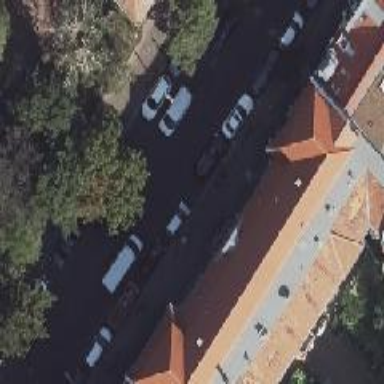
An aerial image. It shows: Parking lane.